Question: I have two Pandas DataFrames that I'm hoping to plot in single figure. I'm using IPython notebook.
I would like the legend to show the label for both of the DataFrames, but so far I've been able to get only the latter one to show. Also any suggestions as to how to go about writing the code in a more sensible way would be appreciated. I'm new to all this and don't really understand object oriented plotting.
'''
%pylab inline
import pandas as pd
#creating data
prng = pd.period_range('1/1/2011', '1/1/2012', freq='M')
var=pd.DataFrame(randn(len(prng)),index=prng,columns=['total'])
shares=pd.DataFrame(randn(len(prng)),index=index,columns=['average'])
#plotting
ax=var.total.plot(label='Variance')
ax=shares.average.plot(secondary_y=True,label='Average Age')
ax.left_ax.set_ylabel('Variance of log wages')
ax.right_ax.set_ylabel('Average age')
plt.legend(loc='upper center')
plt.title('Wage Variance and Mean Age')
plt.show()
'''

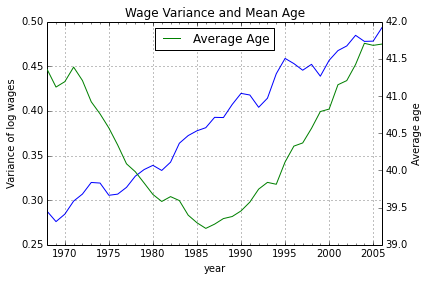
Answer: This is indeed a bit confusing. I think it boils down to how Matplotlib handles the secondary axes. Pandas probably calls 'ax.twinx()' somewhere which superimposes a secondary axes on the first one, but this is actually a separate axes. Therefore also with separate lines & labels and a separate legend. Calling 'plt.legend()' only applies to one of the axes (the active one) which in your example is the second axes.
Pandas fortunately does store both axes, so you can grab all line objects from both of them and pass them to the '.legend()' command yourself. Given your example data:
You can plot exactly as you did:
'''
ax = var.total.plot(label='Variance')
ax = shares.average.plot(secondary_y=True, label='Average Age')
ax.set_ylabel('Variance of log wages')
ax.right_ax.set_ylabel('Average age')
'''
Both axes objects are available with 'ax' (left axe) and 'ax.right_ax', so you can grab the line objects from them. Matplotlib's '.get_lines()' return a list so you can merge them by simple addition.
'''
lines = ax.get_lines() + ax.right_ax.get_lines()
'''
The line objects have a label property which can be used to read and pass the label to the '.legend()' command.
'''
ax.legend(lines, [l.get_label() for l in lines], loc='upper center')
'''
And the rest of the plotting:
'''
ax.set_title('Wage Variance and Mean Age')
plt.show()
'''

### edit:
It might be less confusing if you separate the Pandas (data) and the Matplotlib (plotting) parts more strictly, so avoid using the Pandas build-in plotting (which only wraps Matplotlib anyway):
'''
fig, ax = plt.subplots()
ax.plot(var.index.to_datetime(), var.total, 'b', label='Variance')
ax.set_ylabel('Variance of log wages')
ax2 = ax.twinx()
ax2.plot(shares.index.to_datetime(), shares.average, 'g' , label='Average Age')
ax2.set_ylabel('Average age')
lines = ax.get_lines() + ax2.get_lines()
ax.legend(lines, [line.get_label() for line in lines], loc='upper center')
ax.set_title('Wage Variance and Mean Age')
plt.show()
'''